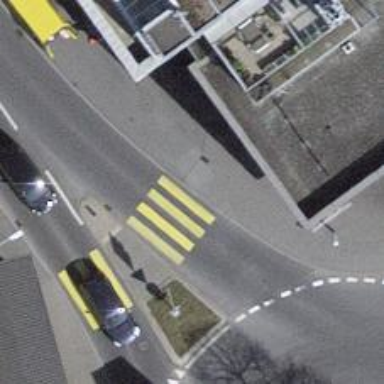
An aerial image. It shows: Zebra crossing on footway.